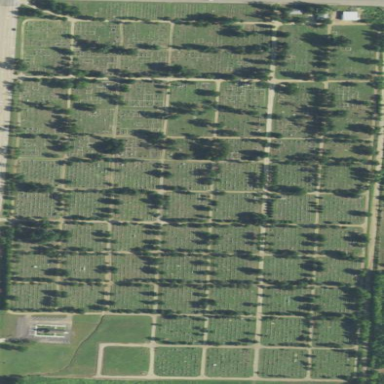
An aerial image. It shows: Cemetery.